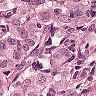
Metastatic tissue present: yes